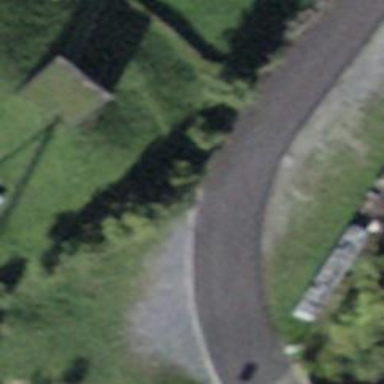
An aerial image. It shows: Asphalt road designated for service vehicles.